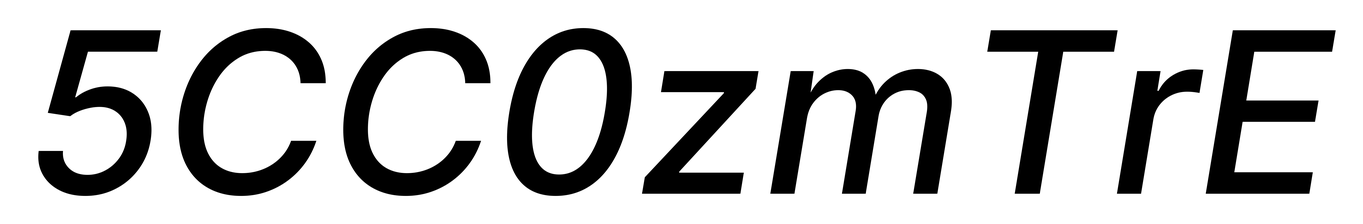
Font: Inter-Italic_Medium_Italic